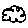
Label: cloud